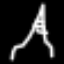
Label: The Eiffel Tower